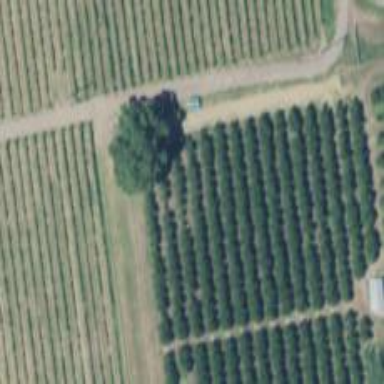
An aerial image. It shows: Orchard.